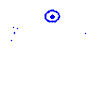
Particle: kaon